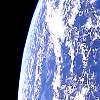
Label: cloud